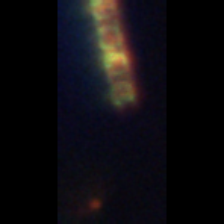
Taxon: Chaetoceros
Group: Diatoms